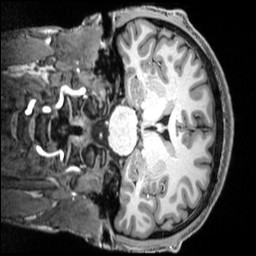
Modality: T1w
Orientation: coronal
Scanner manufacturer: siemens
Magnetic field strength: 3 T
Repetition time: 2.5 s
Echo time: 0.00343 s